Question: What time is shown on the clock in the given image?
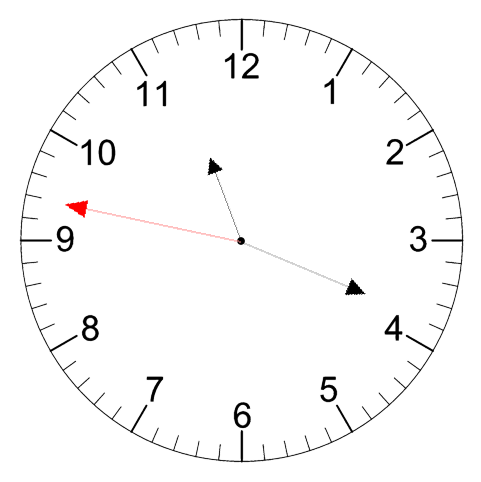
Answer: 11:18:47